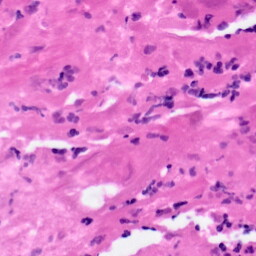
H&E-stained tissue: Pancreatic